Question:
I have the above table, what I need to do is, for example based off this image, have a single row returned that would show:
'''
Ticket ID | Created | Assigned | Time Difference
2 | 2015-05-31 09:18:44 | 2015-06-03 10:05:00 | $MATH_RESULT
'''
This image only shows one example but I'd like to have it return each ticket that has both an 'assigned' time and a 'created' time.
I'm not DBA and this is a bit beyond my limited knowledge. Can someone help me on how I can accomplish this?
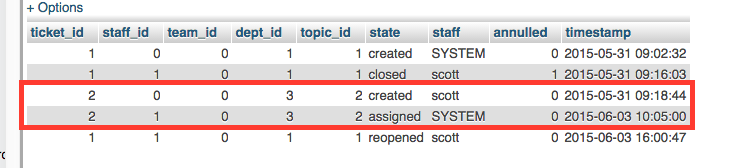
Answer: You can use a 'join' to find the row with state "assigned" for the row in state "created":
'''
select c.ticket_id
, c.timestamp
, a.timestamp
, datediff(a.timestamp, c.timestamp)
from ticket c
join ticket a
on c.ticket_id = a.ticket_id
where c.state = 'created'
and a.state = 'assigned'
'''